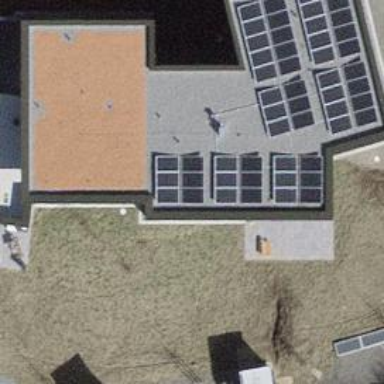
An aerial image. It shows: Solar power generator.